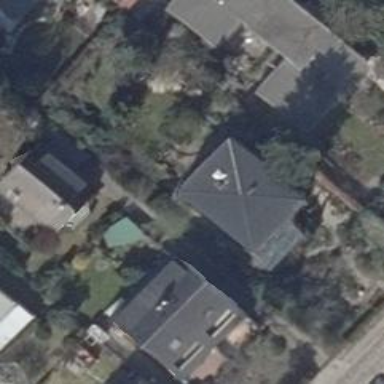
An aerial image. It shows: Detached building with flat roof.